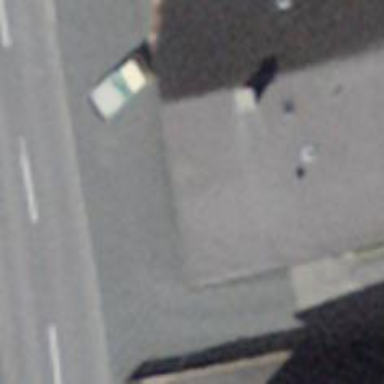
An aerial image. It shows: Hardware shop.